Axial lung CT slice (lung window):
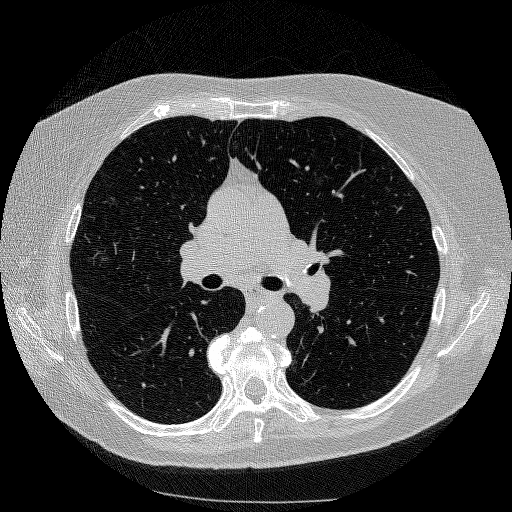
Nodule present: no